Field crop: tomato
Growth stage: 1
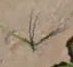
Species: cyperus